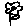
Label: flower